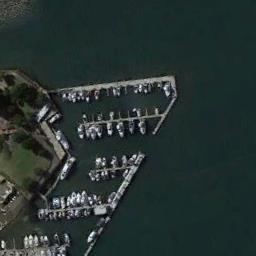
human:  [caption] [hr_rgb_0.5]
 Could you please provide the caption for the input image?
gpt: The harbor has lots of neatly docked boats and a lawn with some trees is next to the harbor .

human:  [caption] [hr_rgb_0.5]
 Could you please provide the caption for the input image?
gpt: Many yachts are neatly arranged on the sea next to the harbor next to the lawn, With some empty spaces left .

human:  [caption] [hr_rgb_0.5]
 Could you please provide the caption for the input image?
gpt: There are a lot of ships in the harbor .

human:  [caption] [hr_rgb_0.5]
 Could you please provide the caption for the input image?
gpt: Different branches of the harbor have different Numbers of ships .

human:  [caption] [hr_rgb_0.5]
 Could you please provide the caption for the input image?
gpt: There are some ships and some trees at the harbor .